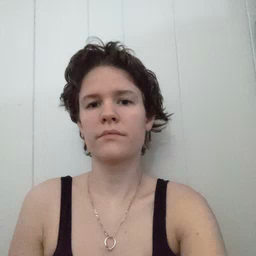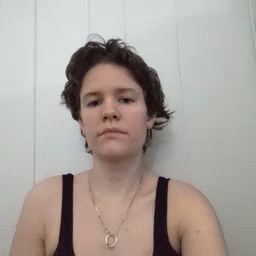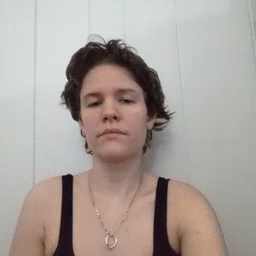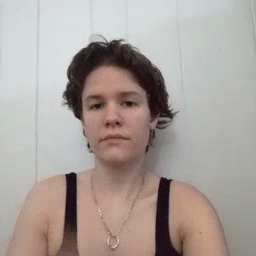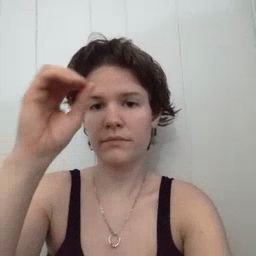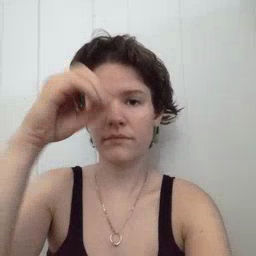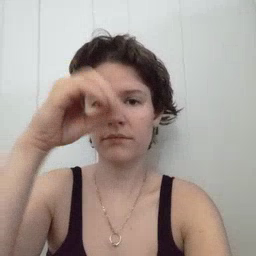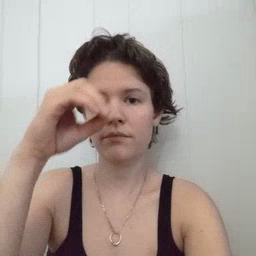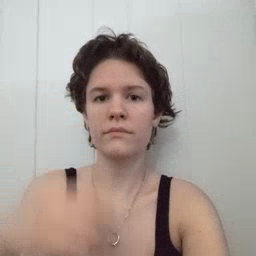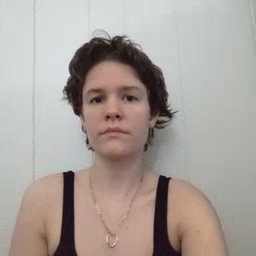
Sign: owl